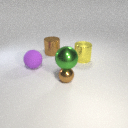
small brown metal sphere in front of large brown metal cylinder